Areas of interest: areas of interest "Run Di Commercial Plaza, Building 2"
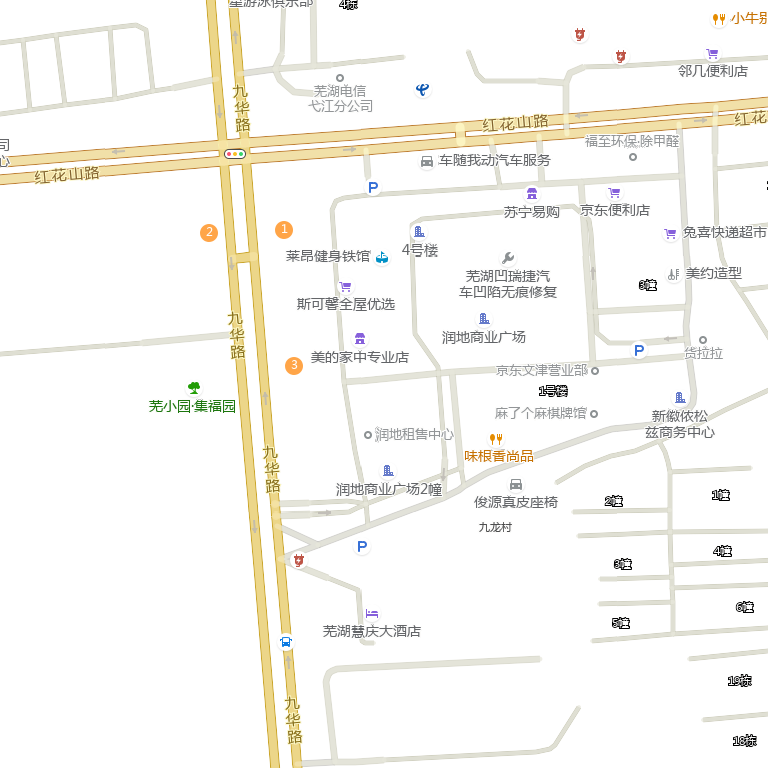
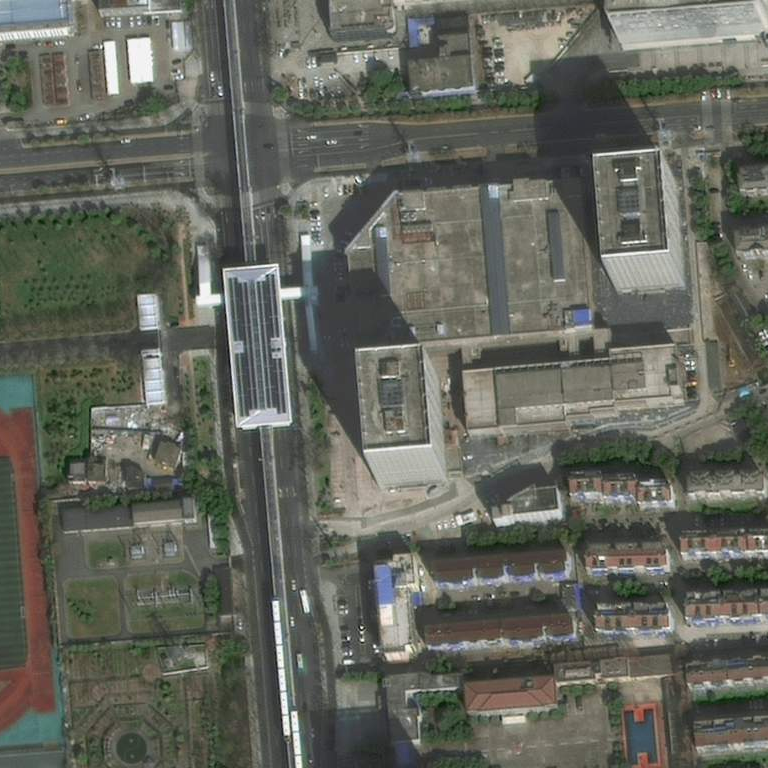